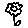
Label: flower